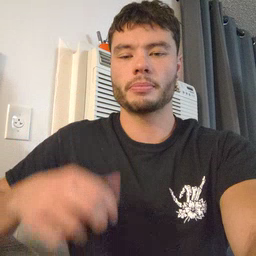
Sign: gum